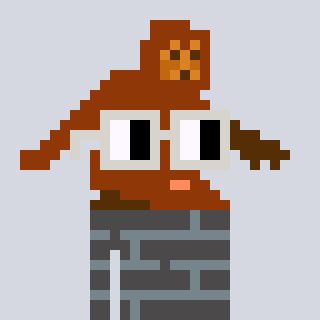
a pixel art character with square light gray glasses, a bigfoot-shaped head and a grayscale-colored body on a cool background